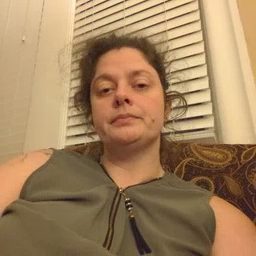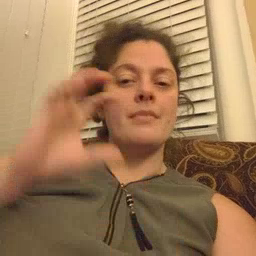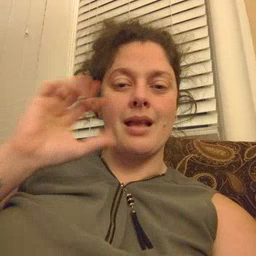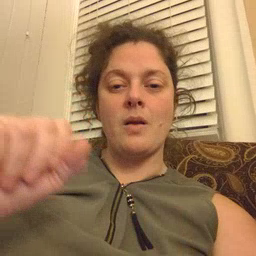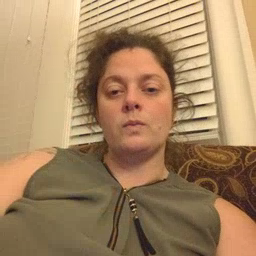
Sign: loud